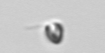
Label: Pyramimonas